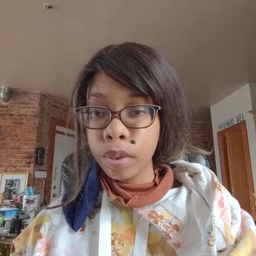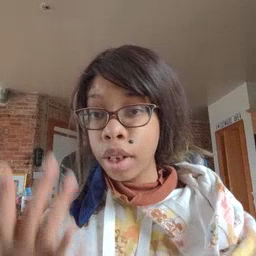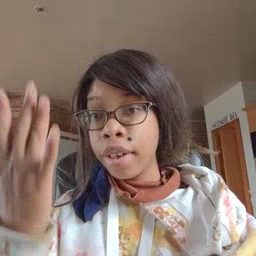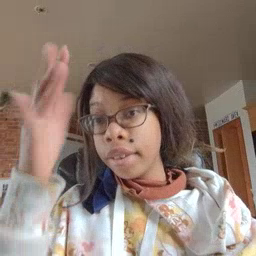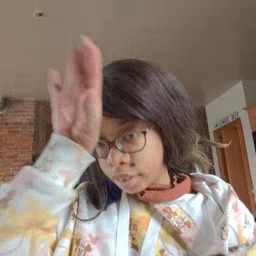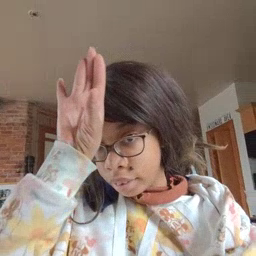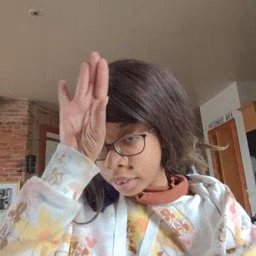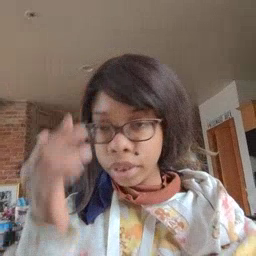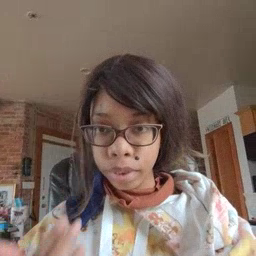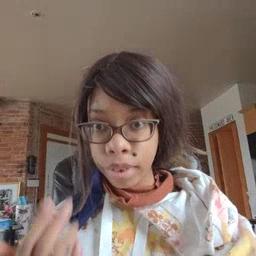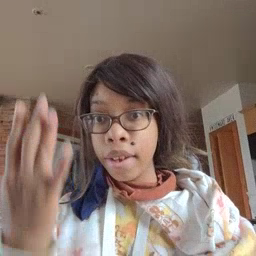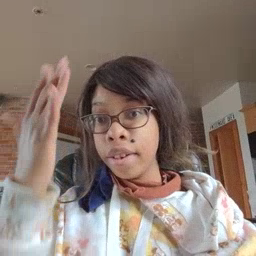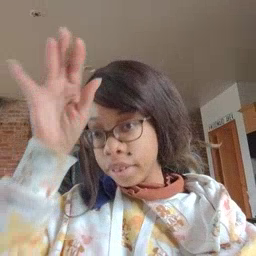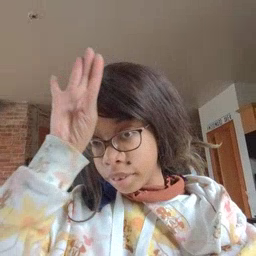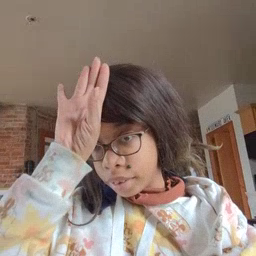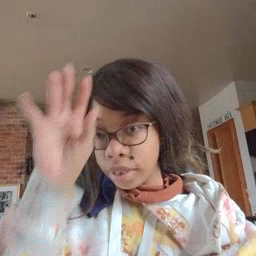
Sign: fireman